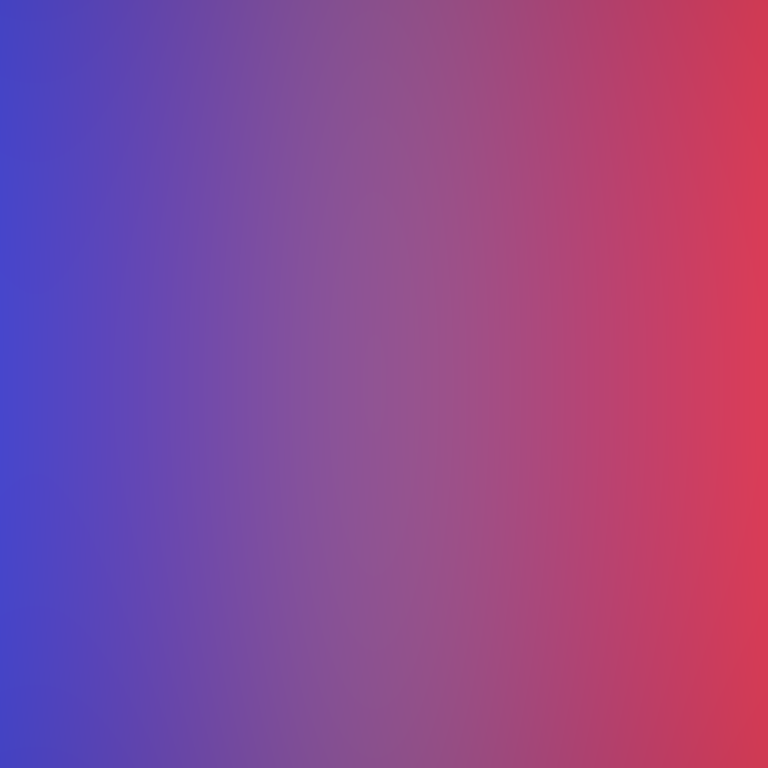
Abstract light effect, smooth gradient from deep blue to vivid red, calm atmosphere, soft blend, no room, no furniture, no objects.